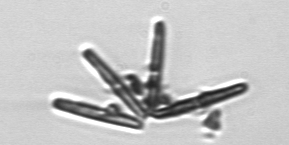
Label: Thalassionema